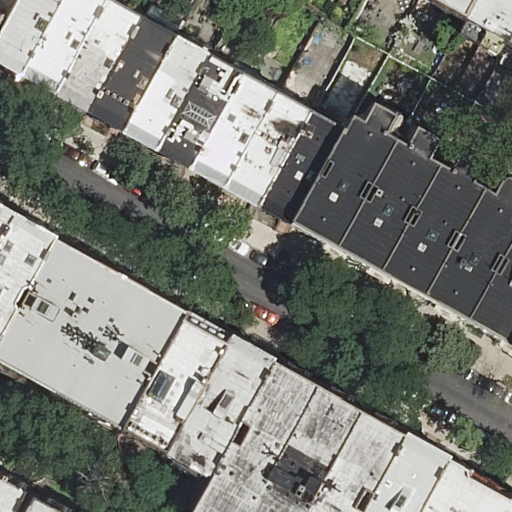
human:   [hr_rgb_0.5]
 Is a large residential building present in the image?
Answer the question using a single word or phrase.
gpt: yes

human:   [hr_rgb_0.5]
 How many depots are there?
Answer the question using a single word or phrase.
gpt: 0

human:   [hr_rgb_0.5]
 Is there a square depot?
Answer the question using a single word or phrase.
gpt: no

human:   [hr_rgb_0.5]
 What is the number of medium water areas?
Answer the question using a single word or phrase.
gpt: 0

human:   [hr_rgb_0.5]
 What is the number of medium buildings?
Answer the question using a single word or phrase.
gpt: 21

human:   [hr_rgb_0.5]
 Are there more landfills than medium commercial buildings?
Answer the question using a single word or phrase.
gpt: no

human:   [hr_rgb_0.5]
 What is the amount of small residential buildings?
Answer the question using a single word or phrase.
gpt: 6

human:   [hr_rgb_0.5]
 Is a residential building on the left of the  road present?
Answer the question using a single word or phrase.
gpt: yes

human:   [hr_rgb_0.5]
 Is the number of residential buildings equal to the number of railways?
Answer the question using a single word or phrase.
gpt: no

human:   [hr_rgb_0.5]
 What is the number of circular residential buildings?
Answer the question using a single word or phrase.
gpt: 0

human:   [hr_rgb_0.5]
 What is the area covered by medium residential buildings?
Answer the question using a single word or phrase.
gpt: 4023m2

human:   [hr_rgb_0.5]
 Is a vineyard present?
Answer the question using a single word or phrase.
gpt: no

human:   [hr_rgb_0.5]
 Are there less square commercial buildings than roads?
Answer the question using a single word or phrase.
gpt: yes

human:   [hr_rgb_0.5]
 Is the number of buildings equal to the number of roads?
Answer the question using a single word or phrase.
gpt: no

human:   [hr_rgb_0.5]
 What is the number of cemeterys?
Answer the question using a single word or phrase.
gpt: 0

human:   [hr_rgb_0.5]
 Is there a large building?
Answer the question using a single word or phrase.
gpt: yes

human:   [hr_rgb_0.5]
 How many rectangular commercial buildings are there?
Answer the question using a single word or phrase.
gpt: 0

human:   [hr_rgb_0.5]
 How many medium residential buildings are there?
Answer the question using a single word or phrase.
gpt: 21

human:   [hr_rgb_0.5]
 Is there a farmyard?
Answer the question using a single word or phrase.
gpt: no

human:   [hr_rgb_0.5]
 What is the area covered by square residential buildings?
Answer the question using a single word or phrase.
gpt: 0m2

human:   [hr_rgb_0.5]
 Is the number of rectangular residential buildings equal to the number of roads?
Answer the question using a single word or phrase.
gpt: no

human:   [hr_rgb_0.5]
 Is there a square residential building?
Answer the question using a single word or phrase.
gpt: no

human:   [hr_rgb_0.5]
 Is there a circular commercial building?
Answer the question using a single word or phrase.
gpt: no

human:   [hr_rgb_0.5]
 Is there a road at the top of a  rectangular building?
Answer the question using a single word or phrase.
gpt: yes

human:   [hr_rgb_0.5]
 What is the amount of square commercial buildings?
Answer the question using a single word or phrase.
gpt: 0

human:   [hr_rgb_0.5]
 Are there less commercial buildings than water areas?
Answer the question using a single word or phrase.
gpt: no

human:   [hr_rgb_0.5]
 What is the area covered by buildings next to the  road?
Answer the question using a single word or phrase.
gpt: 5660m2

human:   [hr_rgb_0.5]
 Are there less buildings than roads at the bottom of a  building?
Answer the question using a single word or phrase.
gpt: no

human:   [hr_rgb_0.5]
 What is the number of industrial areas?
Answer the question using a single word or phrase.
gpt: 0

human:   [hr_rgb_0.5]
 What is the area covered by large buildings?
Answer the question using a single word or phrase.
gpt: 1503m2

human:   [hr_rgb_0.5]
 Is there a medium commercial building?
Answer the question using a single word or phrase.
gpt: no

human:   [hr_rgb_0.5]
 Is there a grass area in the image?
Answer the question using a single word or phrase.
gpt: no

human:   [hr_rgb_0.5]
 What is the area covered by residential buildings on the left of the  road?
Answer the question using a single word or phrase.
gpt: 2301m2

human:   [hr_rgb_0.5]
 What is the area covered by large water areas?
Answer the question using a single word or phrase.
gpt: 0m2

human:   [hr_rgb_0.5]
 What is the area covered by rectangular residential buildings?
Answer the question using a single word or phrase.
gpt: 2662m2

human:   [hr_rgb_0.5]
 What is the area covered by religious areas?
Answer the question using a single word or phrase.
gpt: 0m2